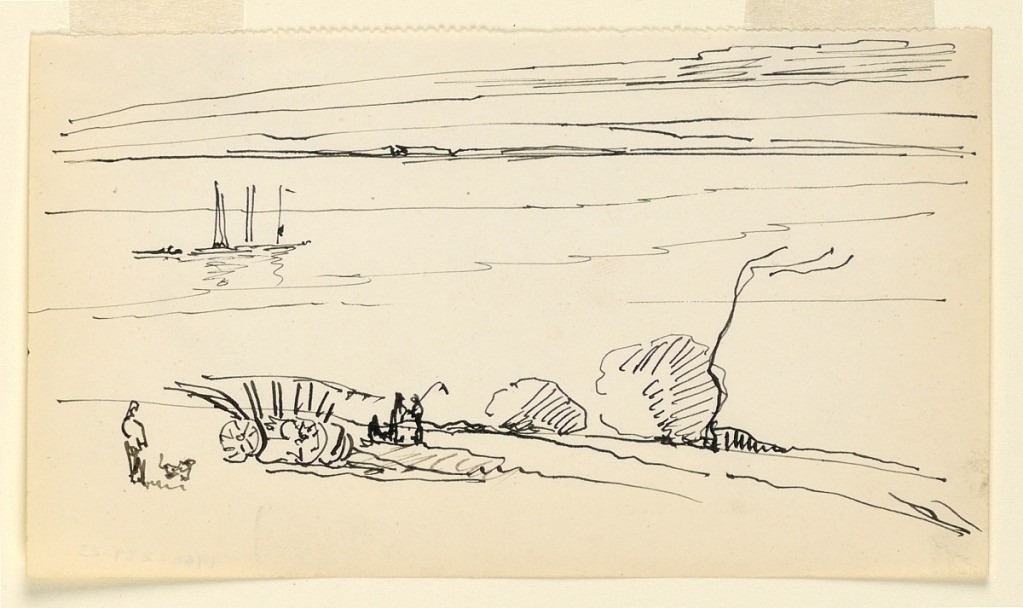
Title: Landscape with River
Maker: Leon Dabo, American, 1868–1960
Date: ca. 1890
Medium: Pen and black ink on paper
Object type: Drawing
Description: Leaf of a sketchbook. A single sailboat, left background.  In the foreground, figures near a farm cart.